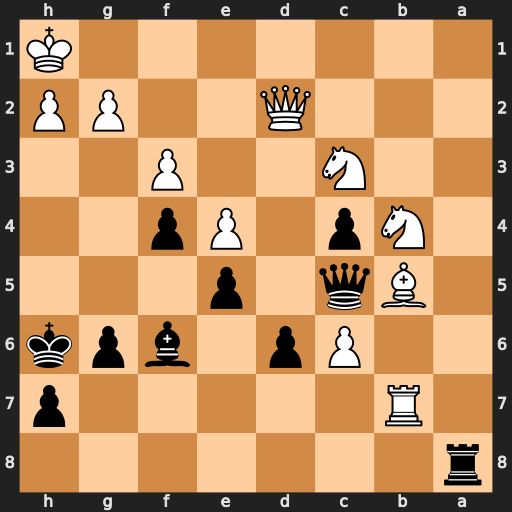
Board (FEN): r7/1R5p/2Pp1bpk/1Bq1p3/1Np1Pp2/2N2P2/3Q2PP/7K
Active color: b
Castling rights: -
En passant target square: -
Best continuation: Ra1+ Qd1 Rxd1+ Nxd1 Qxb4